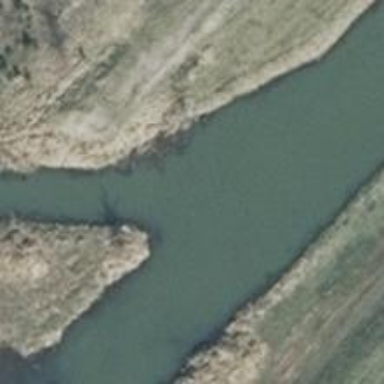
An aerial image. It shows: Beautiful river scene.